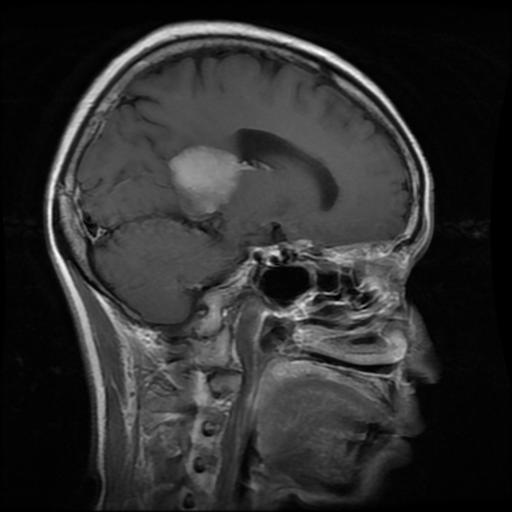
Label: meningioma